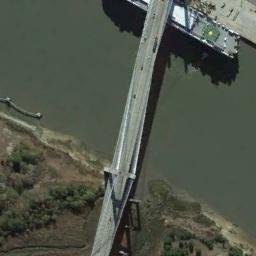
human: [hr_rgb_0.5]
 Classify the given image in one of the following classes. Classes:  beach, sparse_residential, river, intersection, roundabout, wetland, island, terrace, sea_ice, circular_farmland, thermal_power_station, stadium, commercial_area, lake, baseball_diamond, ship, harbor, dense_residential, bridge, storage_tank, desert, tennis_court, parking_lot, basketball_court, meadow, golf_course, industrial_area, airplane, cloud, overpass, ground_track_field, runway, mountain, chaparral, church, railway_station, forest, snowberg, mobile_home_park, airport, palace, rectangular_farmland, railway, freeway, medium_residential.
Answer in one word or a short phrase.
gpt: bridge